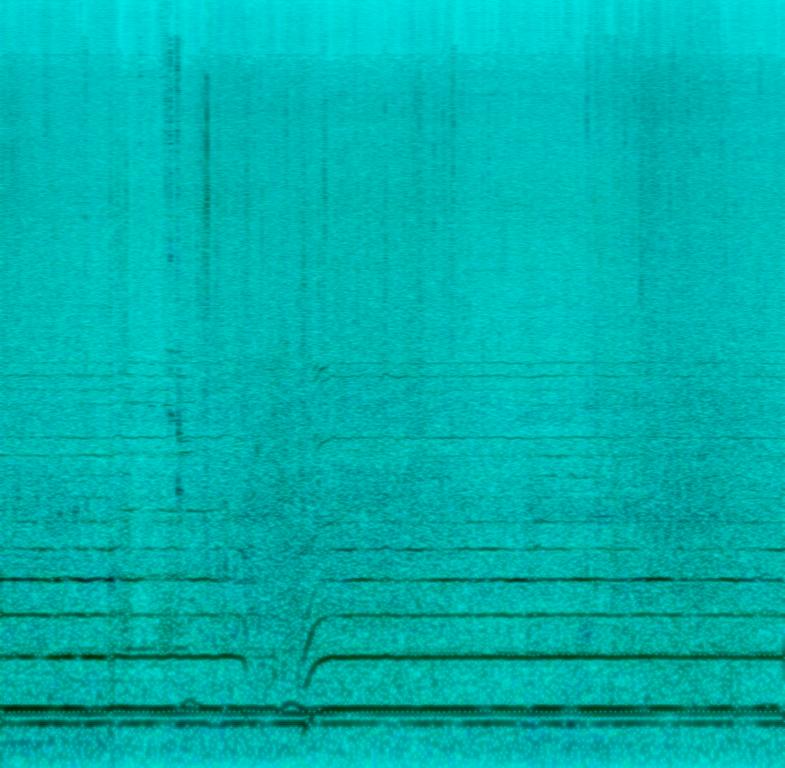
This song features the sound of running water in the background. The sound of bells is played in the foreground. There is a ringing instrument playing through the song and this produces feedback at the end of the clip. There are no voices in this song. This song is relaxing and can be played for the purpose of religious meditation.